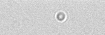
Label: camera_spot